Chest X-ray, AP view. Patient: 68 years old, sex M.
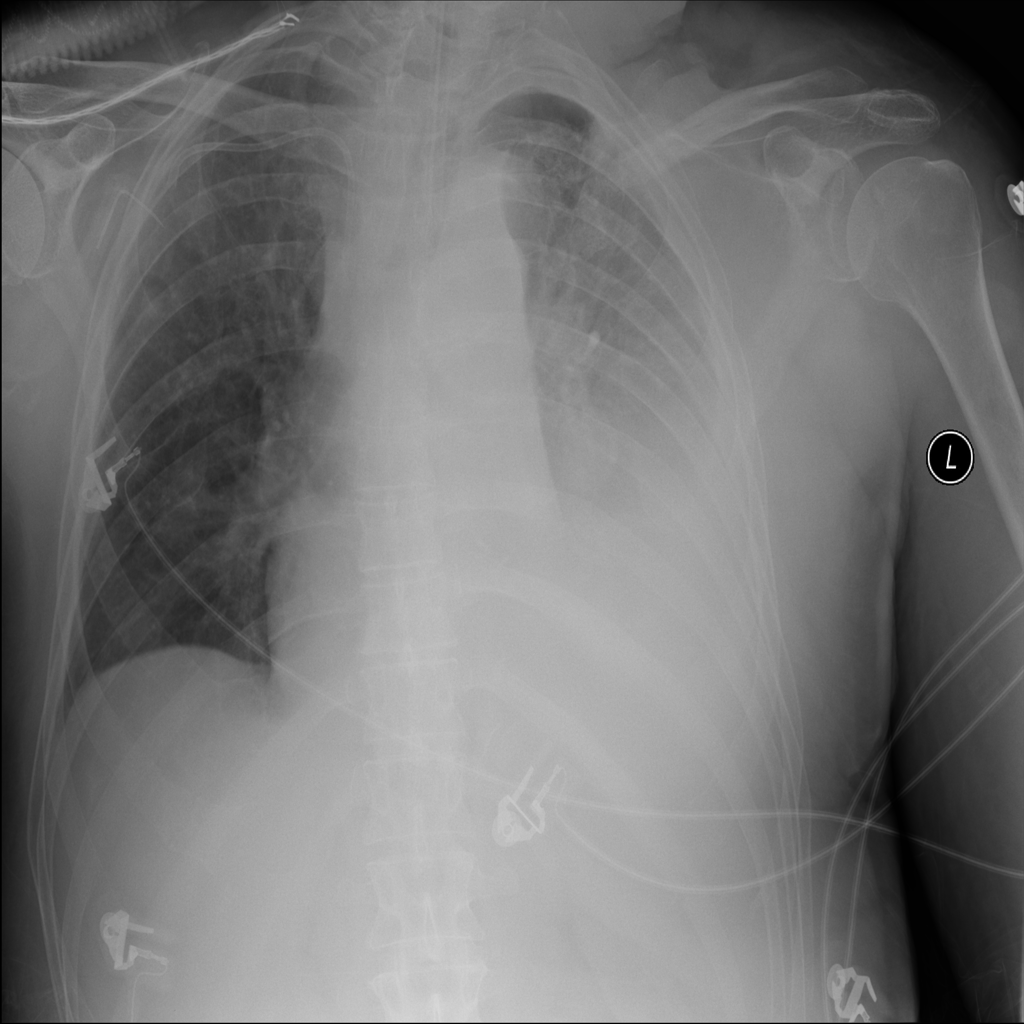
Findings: Effusion